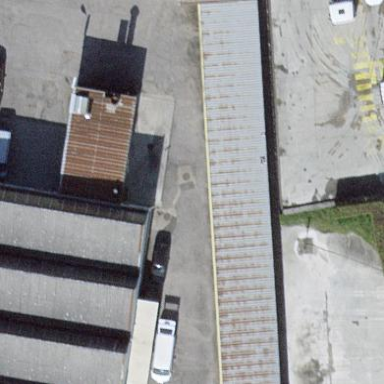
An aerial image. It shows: Group of garages.